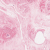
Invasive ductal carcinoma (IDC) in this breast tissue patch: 0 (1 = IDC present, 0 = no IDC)